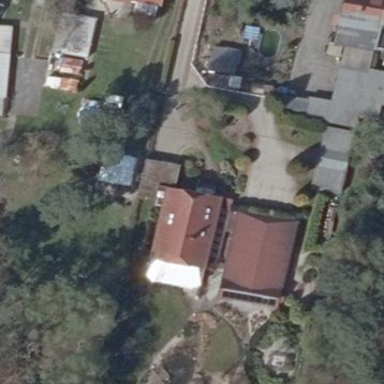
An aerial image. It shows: Building located in village green.